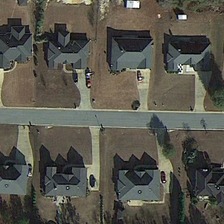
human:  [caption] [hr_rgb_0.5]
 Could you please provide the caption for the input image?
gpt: two rows of gray black buildings and some green trees are in two sides of a road in a medium residential area .

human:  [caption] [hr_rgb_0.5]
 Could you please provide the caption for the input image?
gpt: two rows of gray black buildings and some green trees are in two sides of a road in a medium residential area .

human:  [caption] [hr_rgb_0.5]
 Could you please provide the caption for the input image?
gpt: two rows of gray black buildings and some green trees are in two sides of a road in a medium residential area .

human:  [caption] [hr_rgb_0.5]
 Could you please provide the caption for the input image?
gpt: two rows of gray black buildings and some green trees are in two sides of a road in a medium residential area .

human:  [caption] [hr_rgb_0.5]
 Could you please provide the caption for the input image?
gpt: two rows of gray black buildings and some green trees are in two sides of a road in a medium residential area .